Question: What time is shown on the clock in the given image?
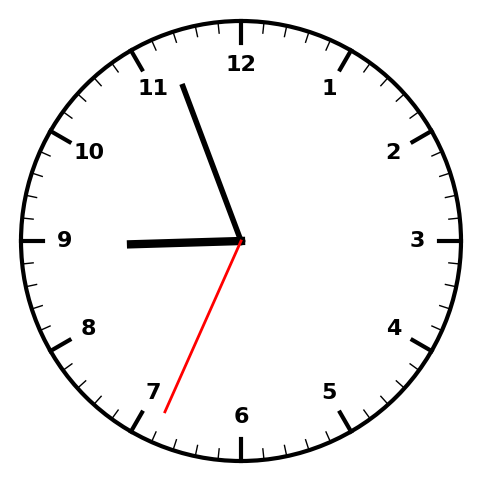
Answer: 08:56:34